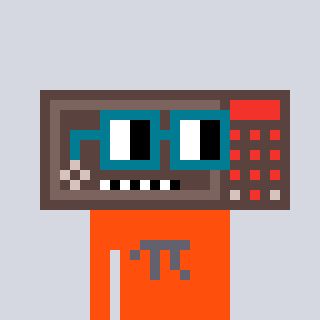
a pixel art character with square dark green glasses, a wallsafe-shaped head and a orange-colored body on a cool background